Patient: sex M, age 52
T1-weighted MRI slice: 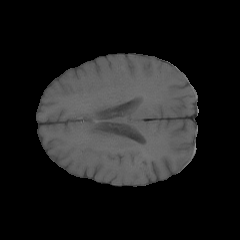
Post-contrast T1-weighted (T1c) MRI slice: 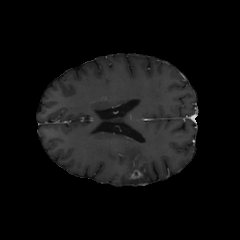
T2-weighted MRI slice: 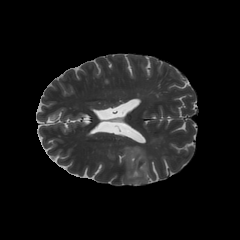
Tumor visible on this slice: yes
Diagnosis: Astrocytoma, IDH-mutant
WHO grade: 3